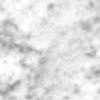
Label: no_change